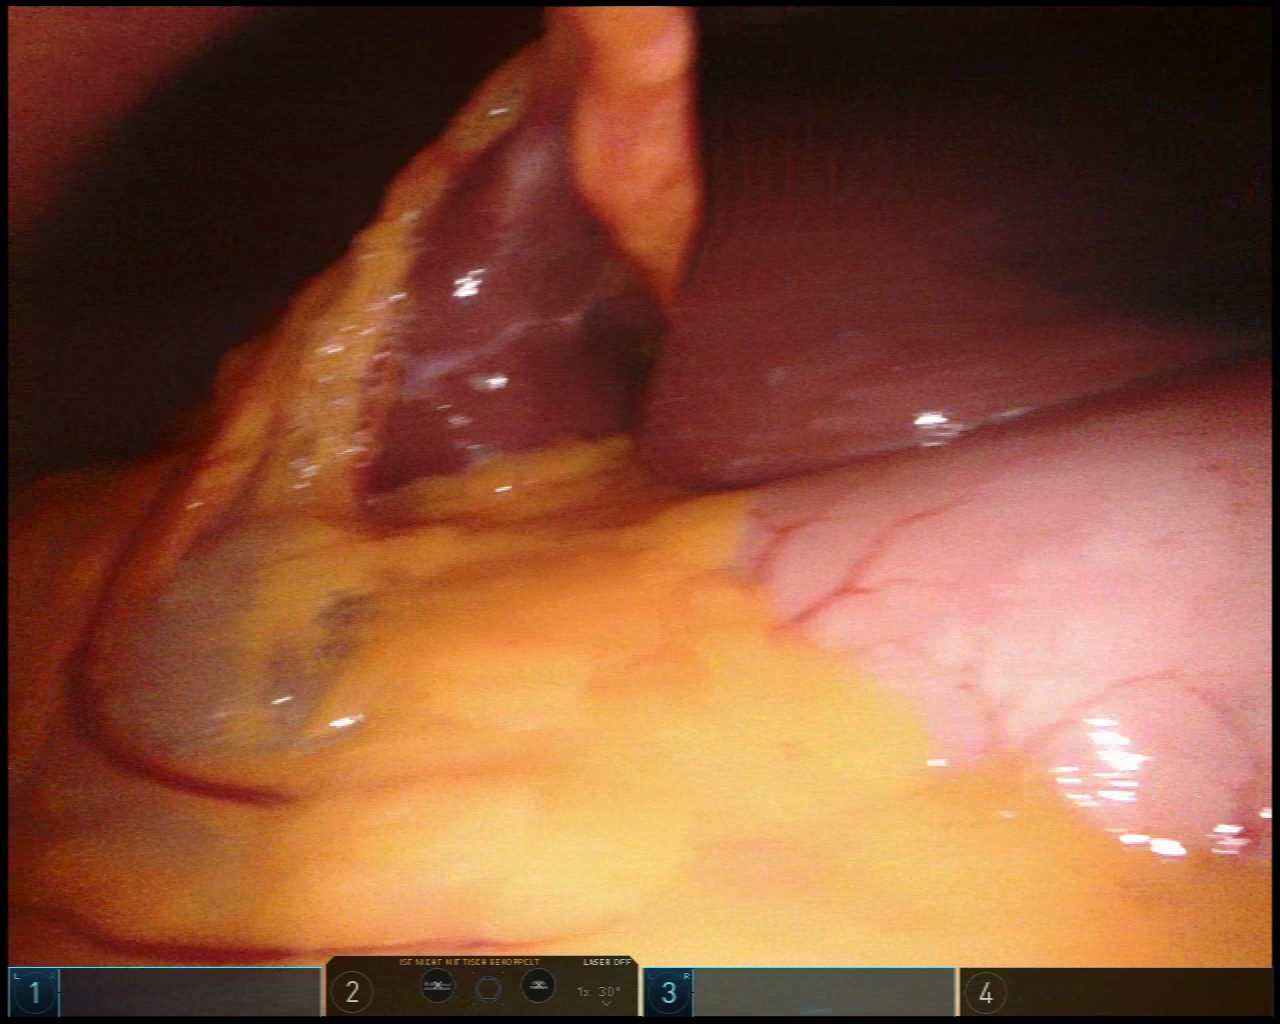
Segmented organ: liver
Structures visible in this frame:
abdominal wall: yes
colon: yes
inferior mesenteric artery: no
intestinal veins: no
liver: yes
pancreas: no
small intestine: no
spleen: no
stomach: yes
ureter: no
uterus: no
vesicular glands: no